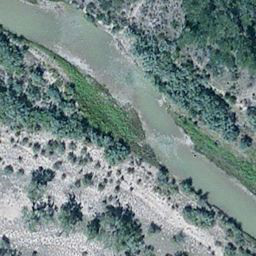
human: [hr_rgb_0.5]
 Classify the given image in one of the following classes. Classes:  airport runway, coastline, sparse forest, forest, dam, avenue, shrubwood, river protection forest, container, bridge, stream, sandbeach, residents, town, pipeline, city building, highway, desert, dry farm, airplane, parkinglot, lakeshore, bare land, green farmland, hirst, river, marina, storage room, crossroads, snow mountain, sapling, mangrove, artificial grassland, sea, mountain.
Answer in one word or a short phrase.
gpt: river